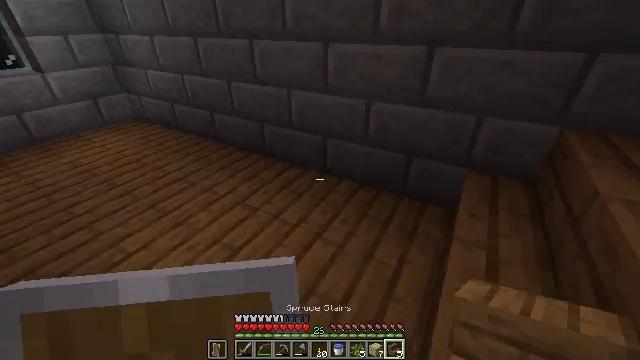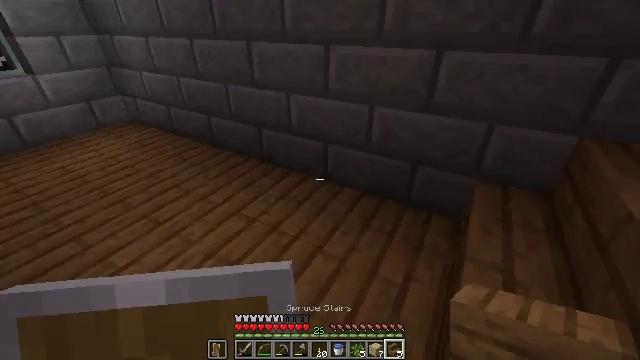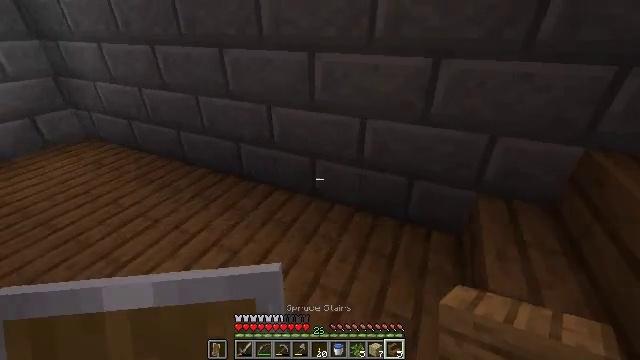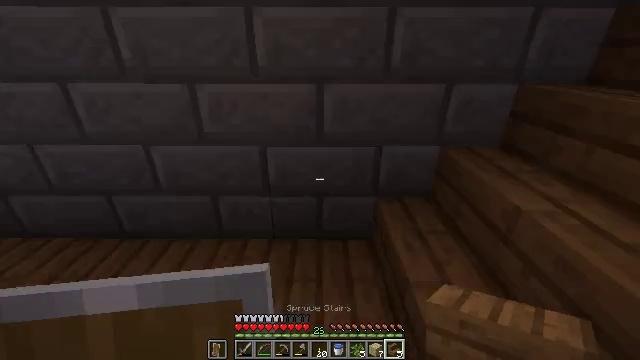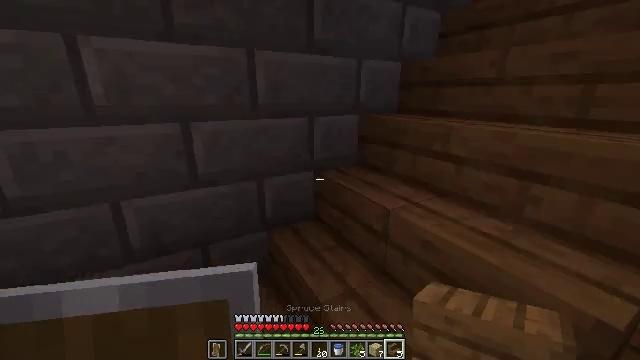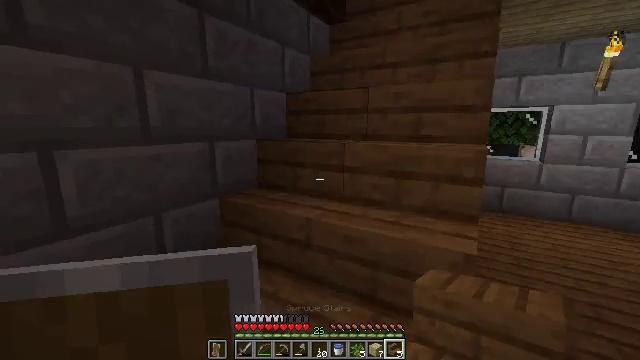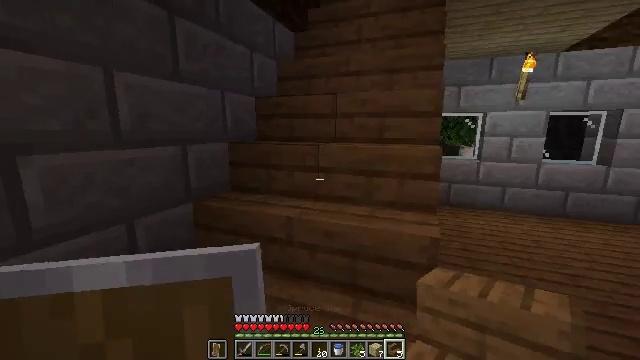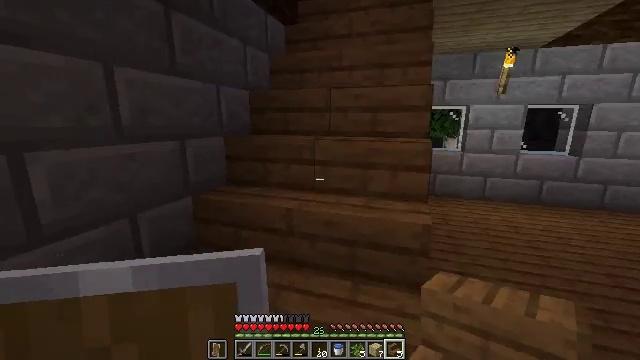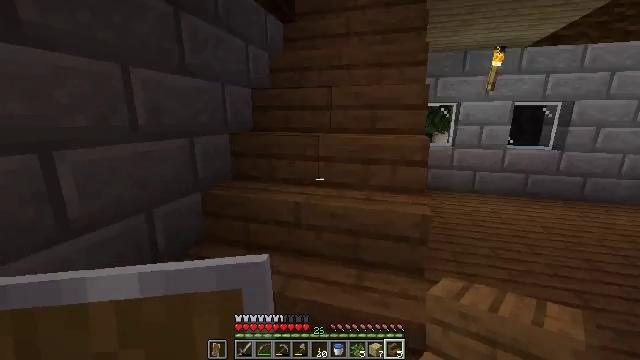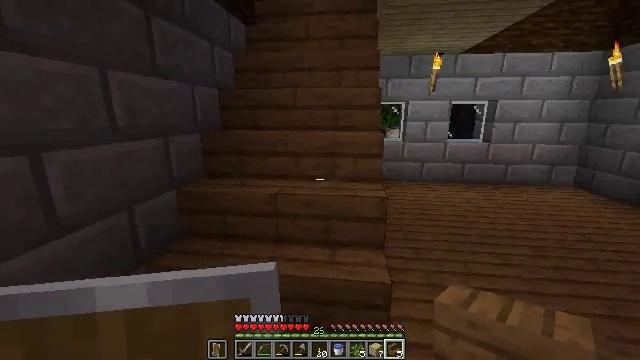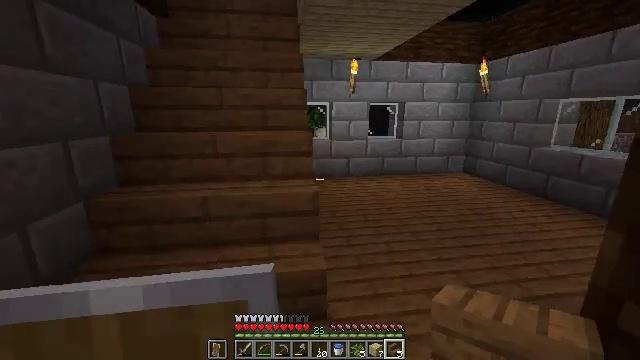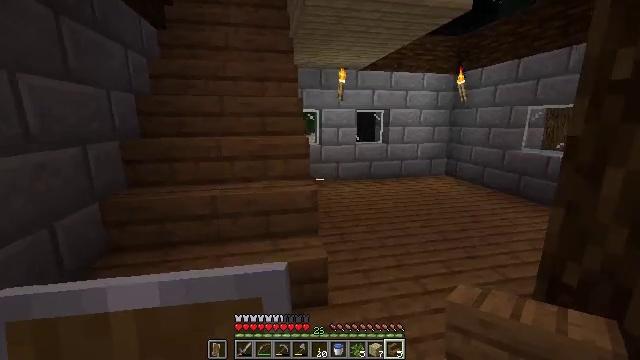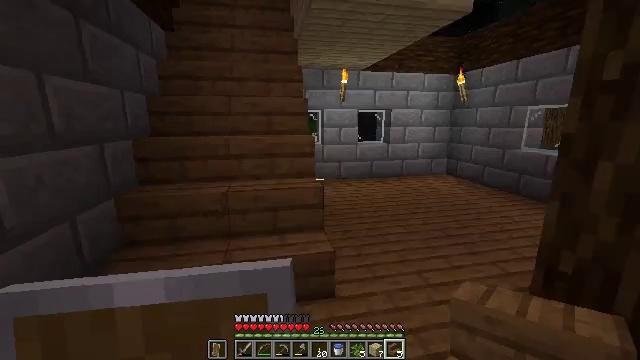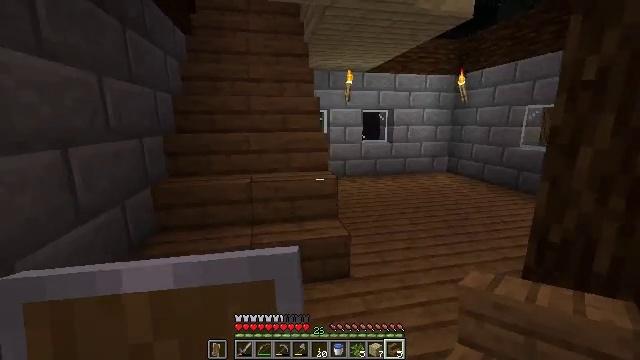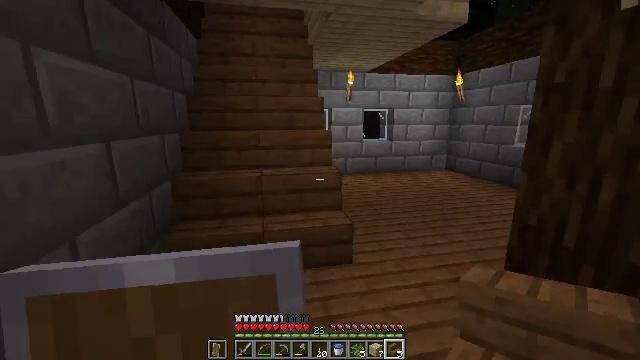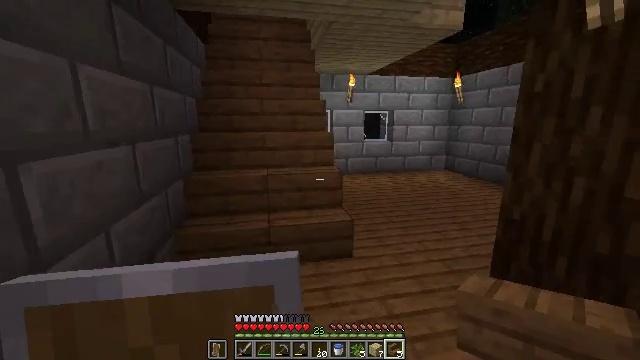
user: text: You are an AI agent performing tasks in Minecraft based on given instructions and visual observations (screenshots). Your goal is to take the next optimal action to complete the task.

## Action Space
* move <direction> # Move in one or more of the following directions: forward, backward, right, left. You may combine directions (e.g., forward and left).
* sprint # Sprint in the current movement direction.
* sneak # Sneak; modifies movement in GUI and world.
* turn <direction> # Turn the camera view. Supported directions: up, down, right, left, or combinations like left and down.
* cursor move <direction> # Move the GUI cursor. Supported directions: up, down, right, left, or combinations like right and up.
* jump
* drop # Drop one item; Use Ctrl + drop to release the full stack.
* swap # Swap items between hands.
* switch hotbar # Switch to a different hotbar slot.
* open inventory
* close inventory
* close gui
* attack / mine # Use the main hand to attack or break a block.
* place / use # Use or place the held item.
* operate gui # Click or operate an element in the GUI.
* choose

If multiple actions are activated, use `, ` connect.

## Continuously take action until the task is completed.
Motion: motion action
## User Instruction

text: Remove birch planks to collect them.
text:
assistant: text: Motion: move forward and move left
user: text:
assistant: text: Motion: move forward and move left, turn right
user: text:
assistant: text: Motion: move forward and move left, turn right and up
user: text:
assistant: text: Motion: move left, turn right and up
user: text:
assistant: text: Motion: move back and move left, turn right and up
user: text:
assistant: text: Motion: move back and move left, turn right
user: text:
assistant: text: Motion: move back and move left, turn right and down
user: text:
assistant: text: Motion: move back, turn right
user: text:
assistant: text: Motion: move back, turn right
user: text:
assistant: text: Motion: move back and move left, turn right
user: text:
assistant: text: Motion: move back and move left, turn right and up
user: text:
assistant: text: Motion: move back and move left
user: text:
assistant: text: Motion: move back
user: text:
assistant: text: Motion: move back
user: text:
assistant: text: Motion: move back
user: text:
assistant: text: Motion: move back
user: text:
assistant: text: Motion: move back
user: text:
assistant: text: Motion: move back
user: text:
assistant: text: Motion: move back
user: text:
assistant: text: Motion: move back
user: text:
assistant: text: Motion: move back
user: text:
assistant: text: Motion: move back
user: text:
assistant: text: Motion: move back
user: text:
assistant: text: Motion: move back
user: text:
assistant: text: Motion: move back
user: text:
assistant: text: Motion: move back
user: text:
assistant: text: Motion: move back, turn right and down
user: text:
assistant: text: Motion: turn right and down
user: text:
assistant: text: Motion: no_op
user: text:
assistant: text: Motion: move forward